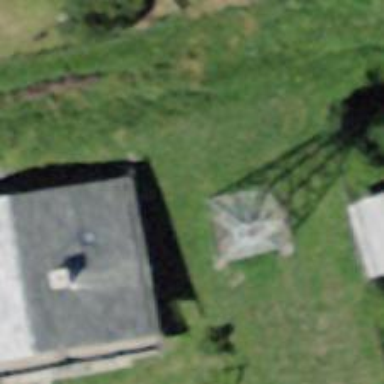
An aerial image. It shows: Pylon used for aerialway.